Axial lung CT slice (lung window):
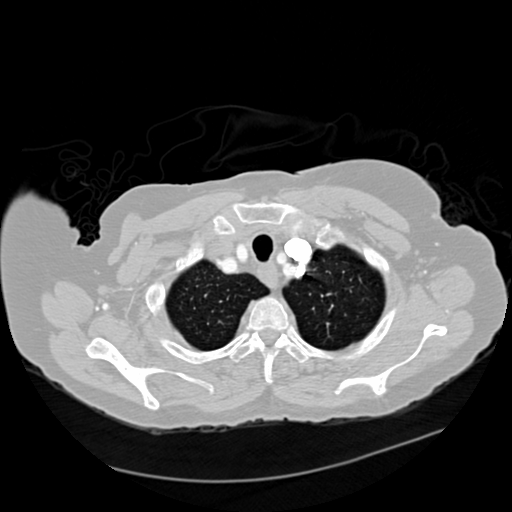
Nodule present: no